六年级 · 度量几何学
在一次野外活动中，甲、乙两组都在早上 9:00 从 A 点出发，各自按下图的线路步行到自己的活动点。甲组 9:40 到达活动地点，乙组 9:45 到达活动地点。

(1) 哪一组步行速度快? 写出思考过程。（2）写出乙组从点 A 出发所走路线的方向和路程。（3）丙组在 $A$ 点的东偏南 $40^{\circ}$ ，距离 $A$ 点 $3 \mathrm{~km}$ 处活动，请你标出他们的位置。几艘营救船所在位置的平面图。(1) 说一说营救船分别在渔船的什么方向距离是多少海里。（2）如果 “海神”一号接到救援命令，打电话到这艘渔船，船长如何描述自己的位置呢?（3）如果 “海神”一号的速度是 92 海里/小时，“海神” 二号的速度是 93 海里/小时，海上搜救船的速度是 121 海里/小时，哪艘船最先到达出事地点?
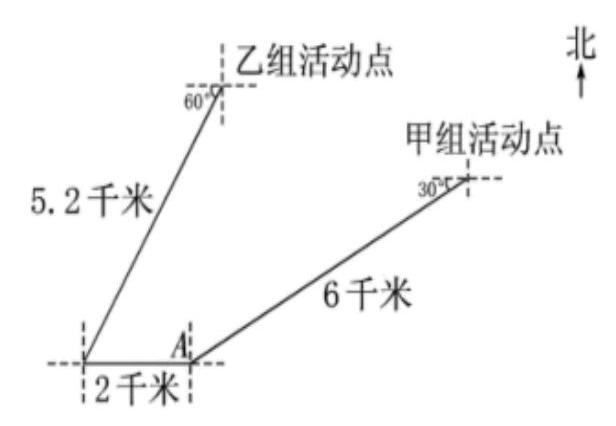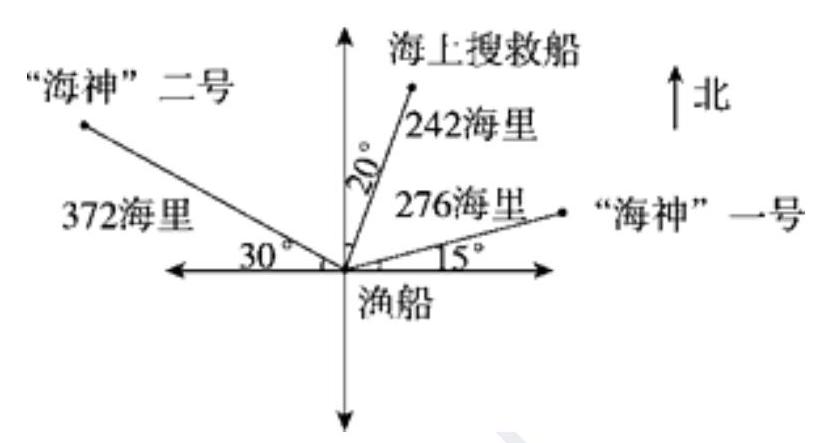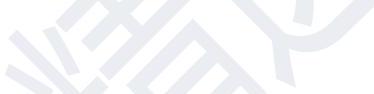
答案: (1) 乙快(2) 乙组先往正西方向走 $2 \mathrm{~km}$ ，再向东偏北 $60^{\circ}$ 方向行 $5.2 \mathrm{~km}$ 到达乙组活动点。